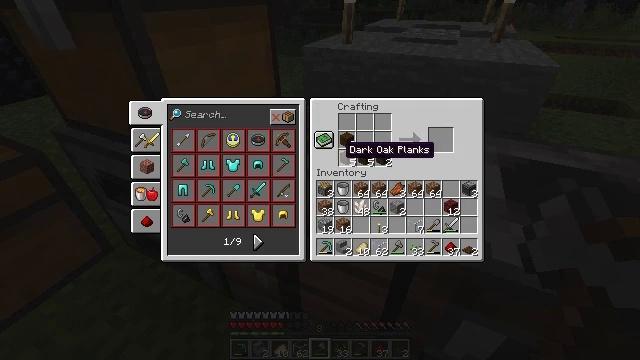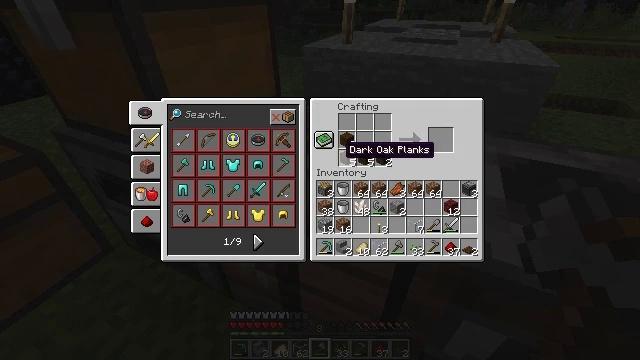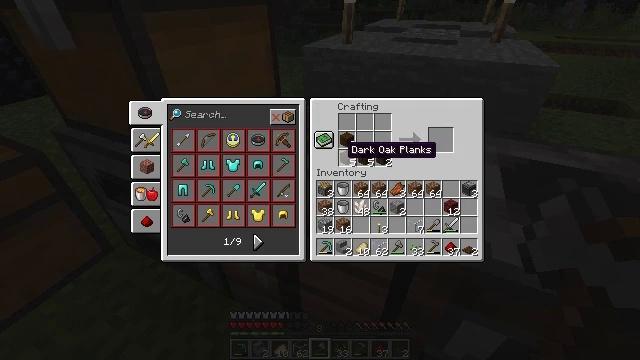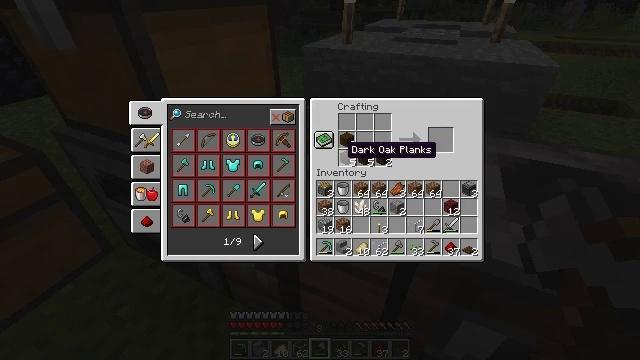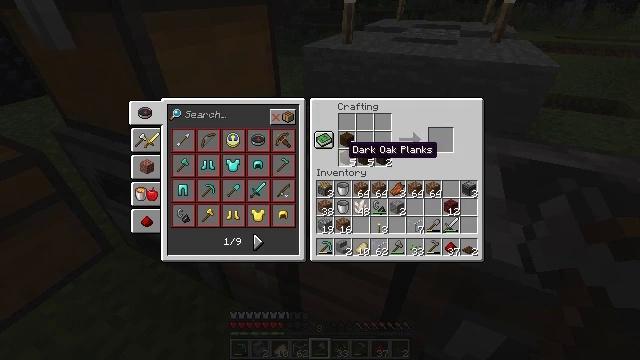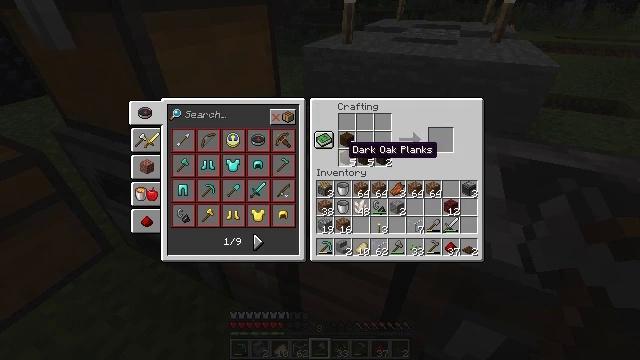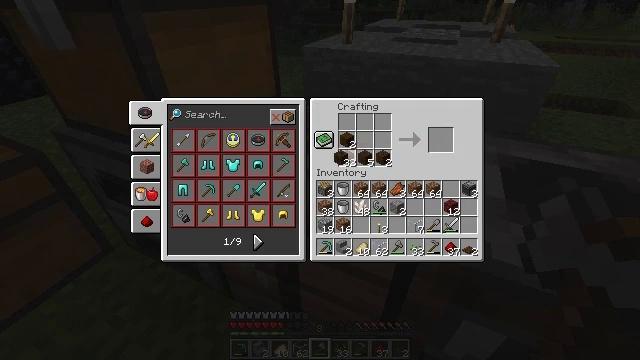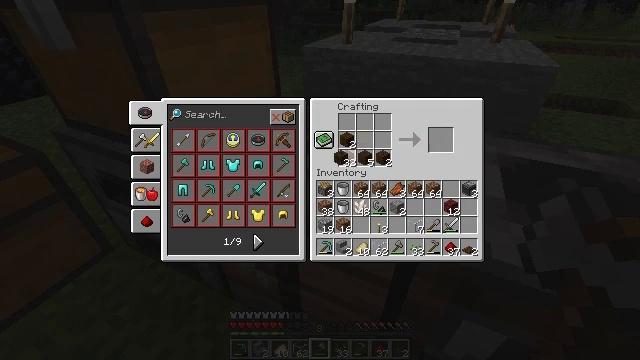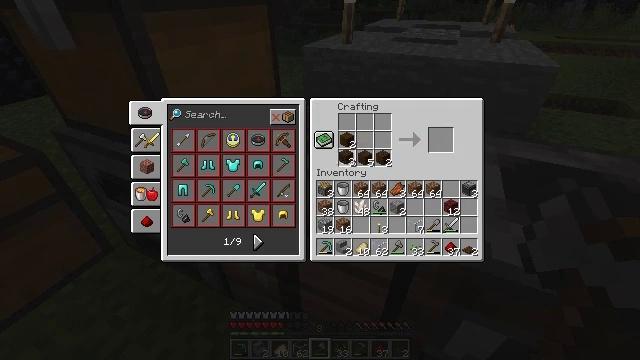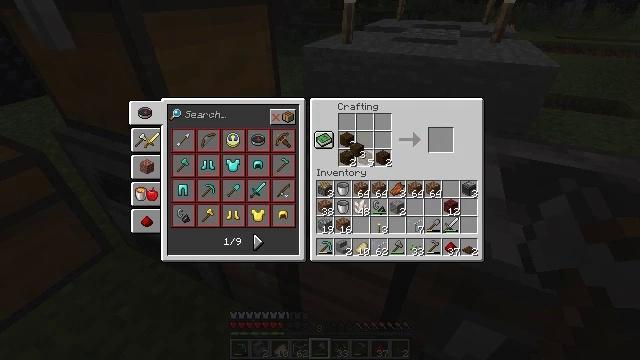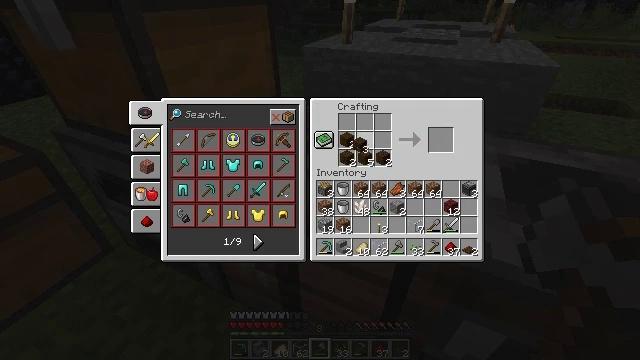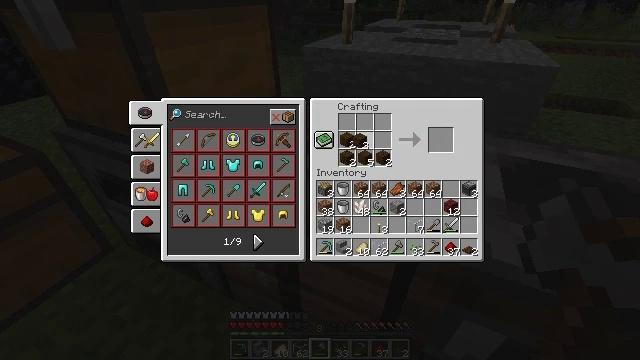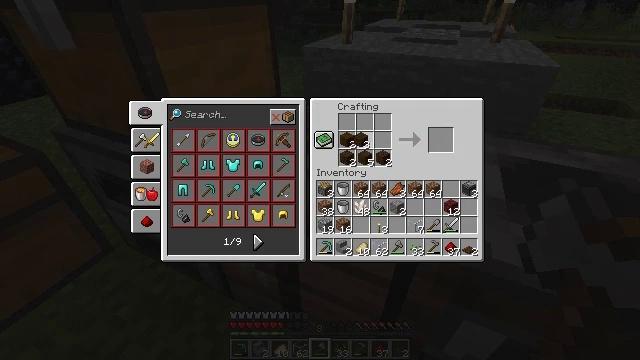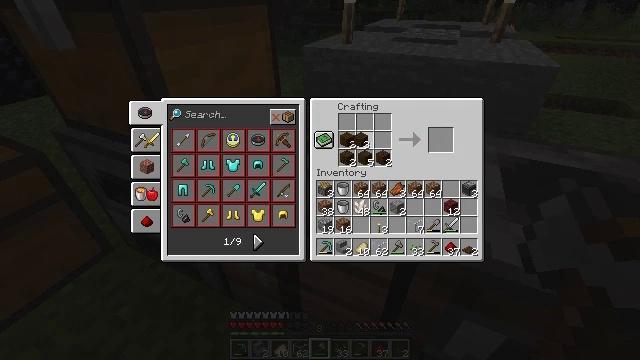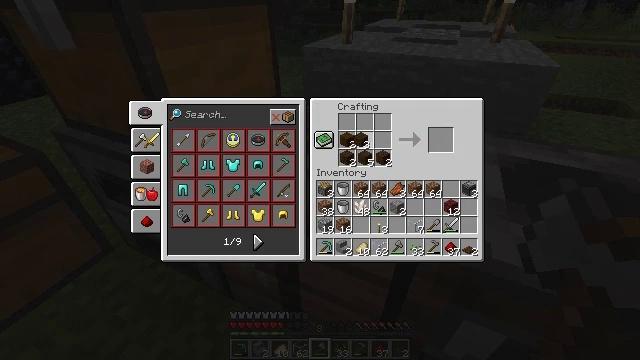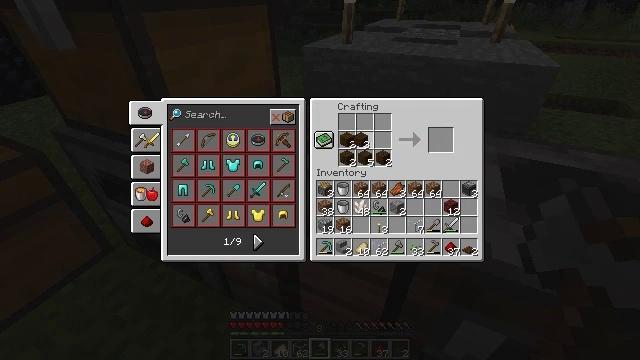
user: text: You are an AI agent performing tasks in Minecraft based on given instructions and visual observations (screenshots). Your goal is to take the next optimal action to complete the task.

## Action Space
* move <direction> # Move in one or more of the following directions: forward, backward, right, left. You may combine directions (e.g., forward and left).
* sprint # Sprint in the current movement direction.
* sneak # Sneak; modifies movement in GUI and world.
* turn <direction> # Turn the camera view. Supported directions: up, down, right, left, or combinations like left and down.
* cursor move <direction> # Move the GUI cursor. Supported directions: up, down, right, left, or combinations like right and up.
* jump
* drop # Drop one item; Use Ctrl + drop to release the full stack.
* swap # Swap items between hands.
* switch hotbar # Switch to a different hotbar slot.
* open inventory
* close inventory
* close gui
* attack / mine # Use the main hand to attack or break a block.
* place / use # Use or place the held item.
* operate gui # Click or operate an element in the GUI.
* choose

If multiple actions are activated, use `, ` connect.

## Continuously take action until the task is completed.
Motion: motion action
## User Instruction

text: Craft a dark oak trapdoor.
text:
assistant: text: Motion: no_op
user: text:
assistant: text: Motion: no_op
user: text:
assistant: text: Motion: no_op
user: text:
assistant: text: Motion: no_op
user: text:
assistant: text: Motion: no_op
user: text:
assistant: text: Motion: use / place
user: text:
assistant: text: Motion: use / place
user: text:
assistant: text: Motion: use / place
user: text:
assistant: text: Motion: turn right and up
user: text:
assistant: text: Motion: no_op
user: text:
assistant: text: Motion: no_op
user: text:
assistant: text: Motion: no_op
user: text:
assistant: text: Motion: no_op
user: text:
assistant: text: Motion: attack / mine
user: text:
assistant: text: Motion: attack / mine
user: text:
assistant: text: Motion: attack / mine
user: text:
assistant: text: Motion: no_op
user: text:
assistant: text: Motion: no_op
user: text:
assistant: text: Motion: turn down
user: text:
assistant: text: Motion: no_op
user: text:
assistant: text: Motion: no_op
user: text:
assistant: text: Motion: no_op
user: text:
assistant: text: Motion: no_op
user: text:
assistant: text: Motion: use / place
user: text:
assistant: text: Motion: use / place
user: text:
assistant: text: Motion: no_op
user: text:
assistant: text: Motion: no_op
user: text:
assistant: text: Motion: no_op
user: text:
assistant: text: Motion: no_op
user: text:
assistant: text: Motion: no_op